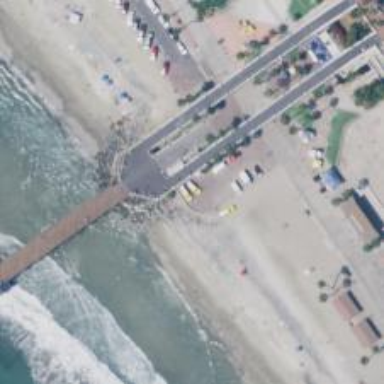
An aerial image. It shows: Lifeguard station.